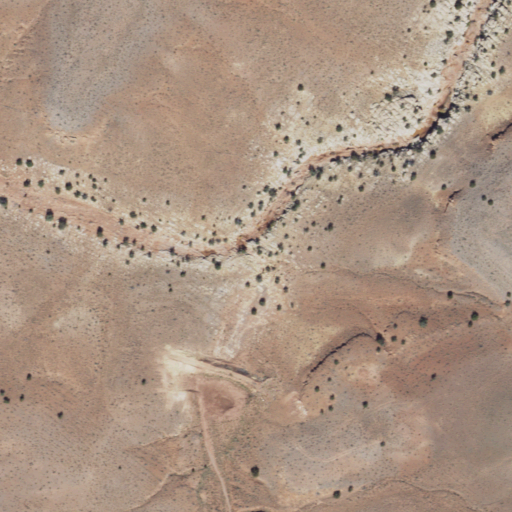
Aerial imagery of valley in Arizona named Arthurs Meadow Draw containing shrub and grassland